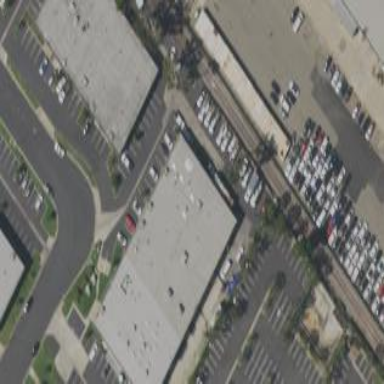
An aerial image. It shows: Commercial building.